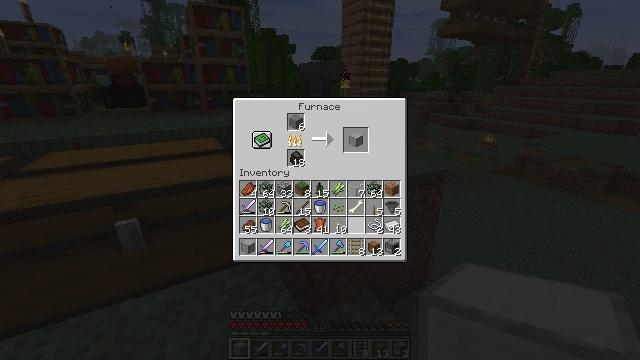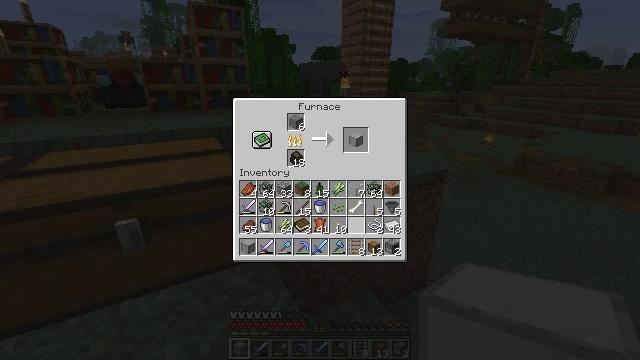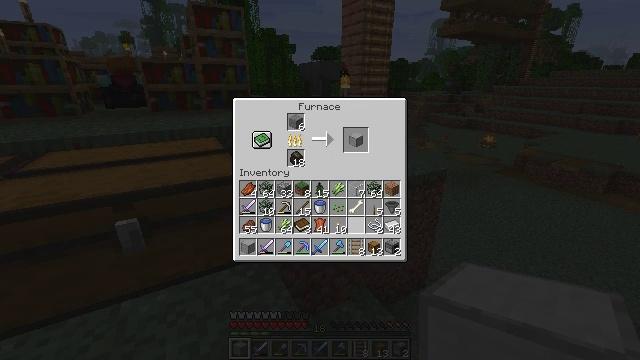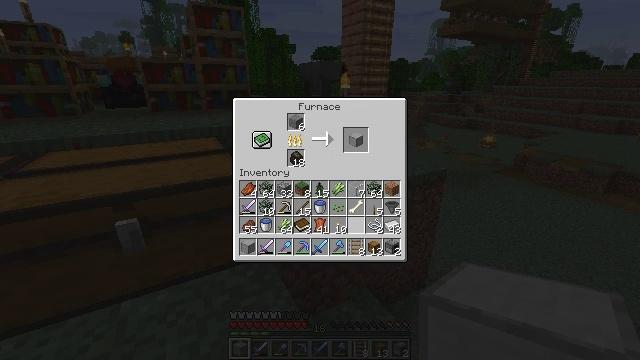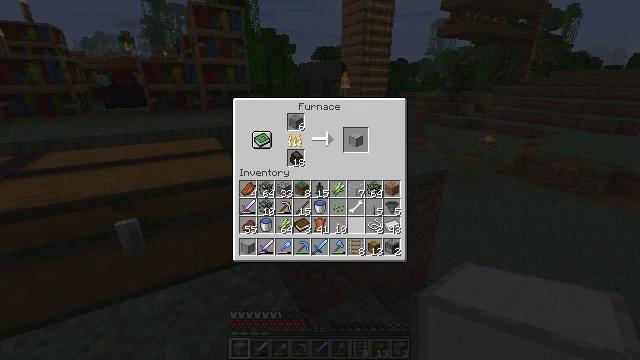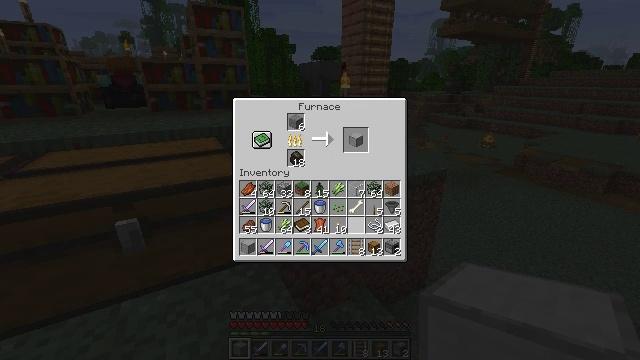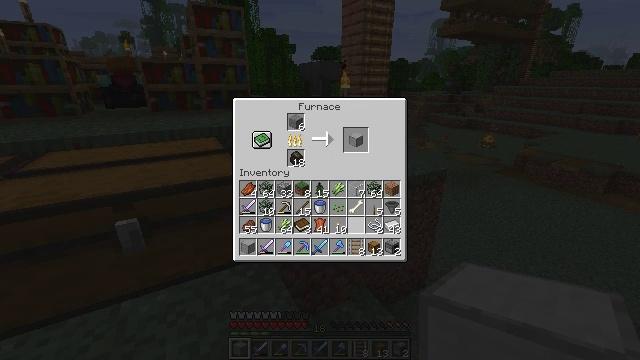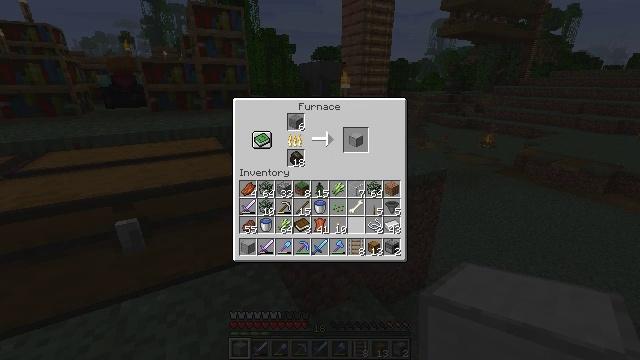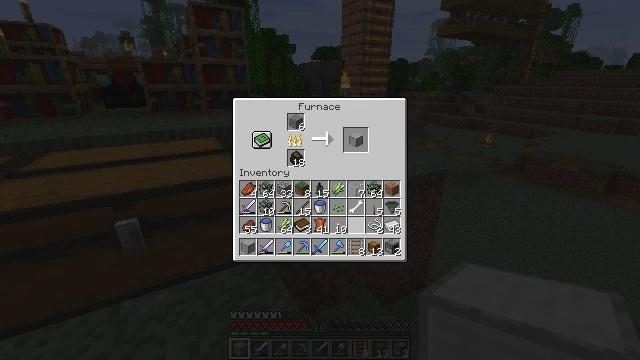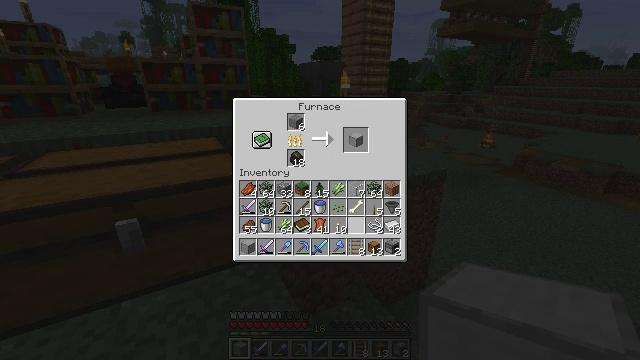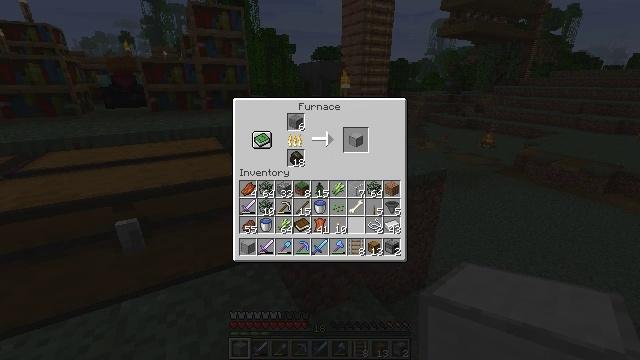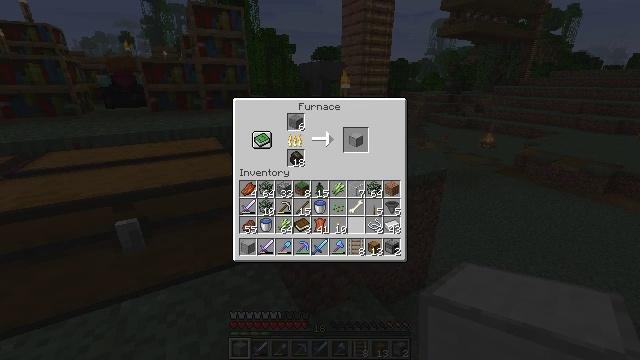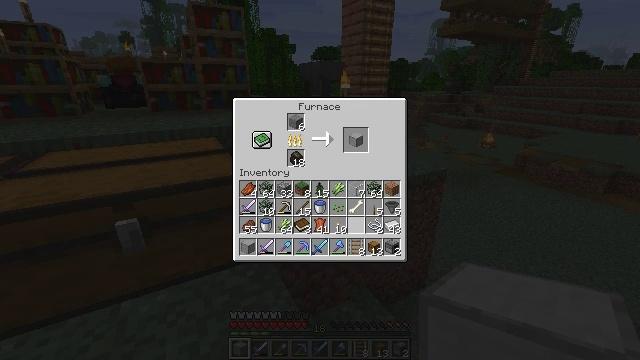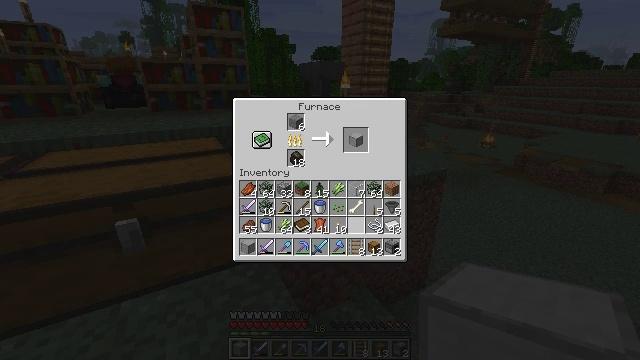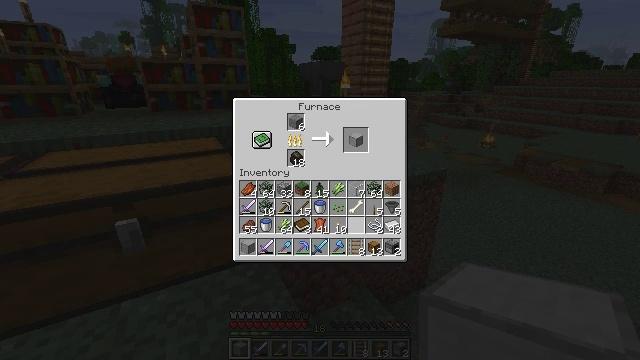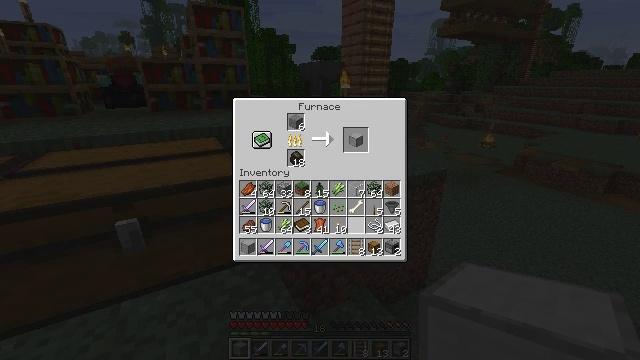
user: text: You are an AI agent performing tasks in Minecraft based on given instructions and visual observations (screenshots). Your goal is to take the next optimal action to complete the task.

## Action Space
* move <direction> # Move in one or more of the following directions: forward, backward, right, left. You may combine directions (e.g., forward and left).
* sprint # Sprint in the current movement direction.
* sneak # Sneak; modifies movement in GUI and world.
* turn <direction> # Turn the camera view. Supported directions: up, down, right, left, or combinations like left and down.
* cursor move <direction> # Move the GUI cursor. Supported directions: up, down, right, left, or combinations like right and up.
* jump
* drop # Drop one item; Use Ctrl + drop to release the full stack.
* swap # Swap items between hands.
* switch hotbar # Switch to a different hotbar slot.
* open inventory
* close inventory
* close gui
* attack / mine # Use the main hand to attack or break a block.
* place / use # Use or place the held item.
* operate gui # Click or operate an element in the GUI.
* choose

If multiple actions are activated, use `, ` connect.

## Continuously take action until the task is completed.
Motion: motion action
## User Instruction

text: Interact with the furnace to make smooth stone.
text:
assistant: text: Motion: no_op
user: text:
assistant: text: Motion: no_op
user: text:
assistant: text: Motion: no_op
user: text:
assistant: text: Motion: no_op
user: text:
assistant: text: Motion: no_op
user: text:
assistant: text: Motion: no_op
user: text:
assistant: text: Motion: no_op
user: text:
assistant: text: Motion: no_op
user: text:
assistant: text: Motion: no_op
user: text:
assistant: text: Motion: no_op
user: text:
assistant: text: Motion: no_op
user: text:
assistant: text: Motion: no_op
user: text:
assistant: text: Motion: no_op
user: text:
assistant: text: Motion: no_op
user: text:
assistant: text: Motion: no_op
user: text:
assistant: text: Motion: no_op
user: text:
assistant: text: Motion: no_op
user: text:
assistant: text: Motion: no_op
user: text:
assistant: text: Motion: no_op
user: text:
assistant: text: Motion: no_op
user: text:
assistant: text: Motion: no_op
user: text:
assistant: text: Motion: no_op
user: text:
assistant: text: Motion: no_op
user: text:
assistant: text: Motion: no_op
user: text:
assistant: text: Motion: no_op
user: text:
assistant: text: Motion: no_op
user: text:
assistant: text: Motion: no_op
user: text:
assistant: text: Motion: no_op
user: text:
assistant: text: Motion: no_op
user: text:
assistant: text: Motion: no_op